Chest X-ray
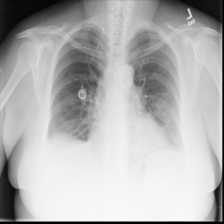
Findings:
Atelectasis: positive
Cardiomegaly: negative
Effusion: positive
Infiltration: negative
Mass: negative
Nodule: negative
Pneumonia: negative
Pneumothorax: negative
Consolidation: negative
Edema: negative
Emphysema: negative
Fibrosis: negative
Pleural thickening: negative
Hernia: negative